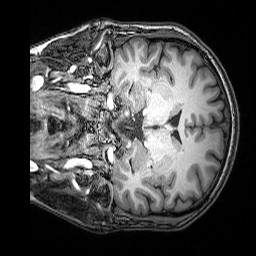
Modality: T1w
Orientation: coronal
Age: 29
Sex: male
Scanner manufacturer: siemens
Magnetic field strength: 3 T
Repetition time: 2.53 s
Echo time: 0.00388 s